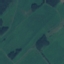
Land use / land cover: Pasture